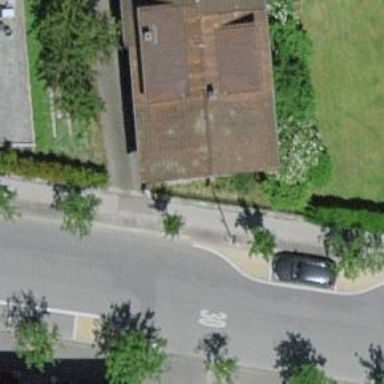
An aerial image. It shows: Broadleaved tree found on street.